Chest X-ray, AP view. Patient: 27 years old, sex F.
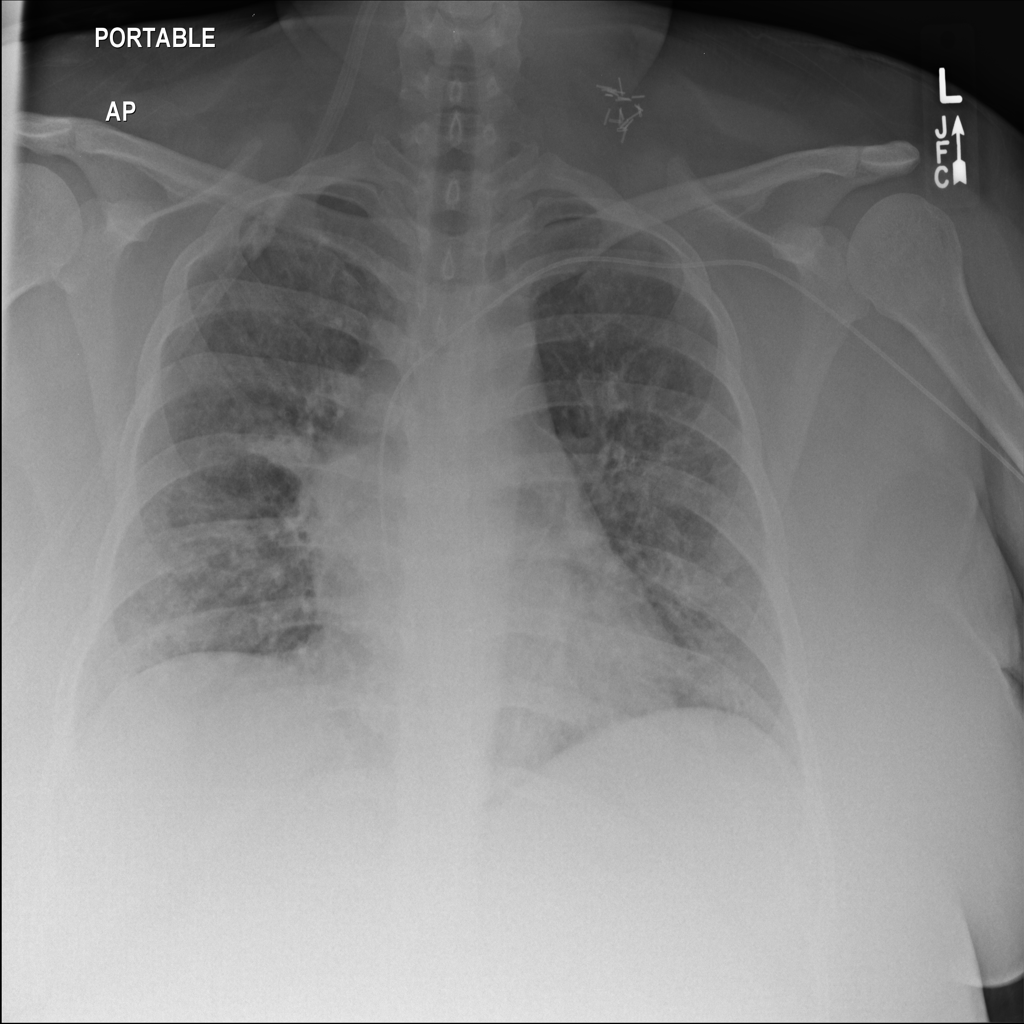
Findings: Atelectasis